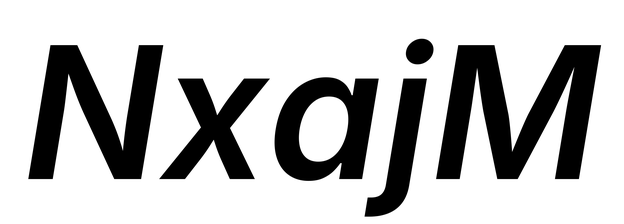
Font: Inter-Italic_SemiBold_Italic